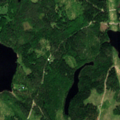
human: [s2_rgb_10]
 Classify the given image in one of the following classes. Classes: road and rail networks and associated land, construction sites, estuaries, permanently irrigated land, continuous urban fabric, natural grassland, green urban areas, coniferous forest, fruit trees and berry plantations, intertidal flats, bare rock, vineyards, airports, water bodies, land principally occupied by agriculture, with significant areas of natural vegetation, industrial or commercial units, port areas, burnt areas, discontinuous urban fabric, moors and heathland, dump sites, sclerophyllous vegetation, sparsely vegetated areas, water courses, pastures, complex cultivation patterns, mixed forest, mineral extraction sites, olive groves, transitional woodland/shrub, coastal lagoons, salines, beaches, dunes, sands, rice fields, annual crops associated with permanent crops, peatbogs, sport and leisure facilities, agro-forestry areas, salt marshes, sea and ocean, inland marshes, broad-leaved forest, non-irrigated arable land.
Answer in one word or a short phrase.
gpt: coniferous forest, mixed forest, transitional woodland/shrub, water bodies